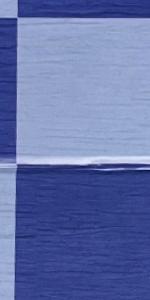
Label: Empty